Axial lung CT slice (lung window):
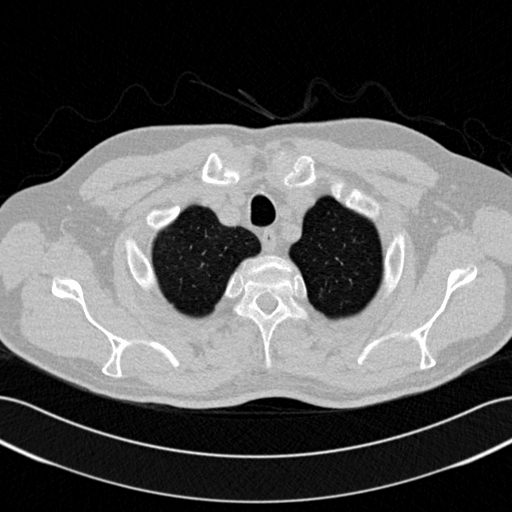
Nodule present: no